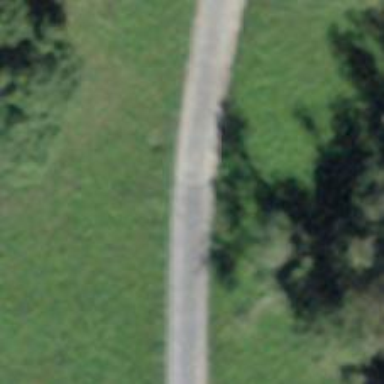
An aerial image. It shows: Track road with grade 3 quality. The trail visibility is excellent.